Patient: sex M, age 70
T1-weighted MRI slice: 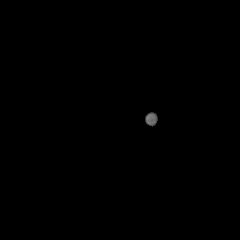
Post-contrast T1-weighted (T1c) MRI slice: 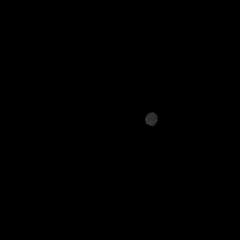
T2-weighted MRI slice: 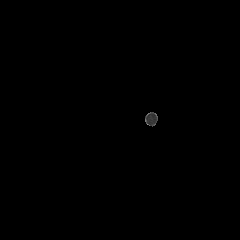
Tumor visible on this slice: no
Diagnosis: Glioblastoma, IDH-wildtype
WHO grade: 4